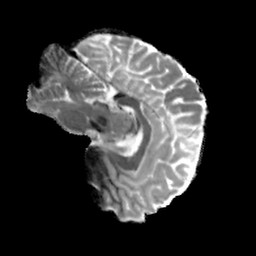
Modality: MD
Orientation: sagittal
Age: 24
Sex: female
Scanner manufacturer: siemens
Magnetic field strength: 6.98 T
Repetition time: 7.776 s
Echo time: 0.076 s